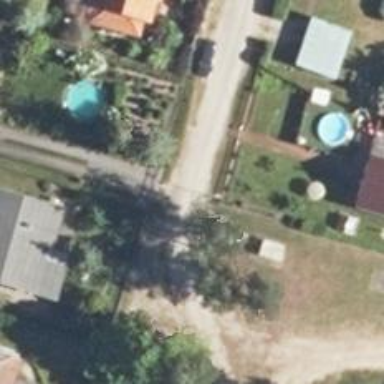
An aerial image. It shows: Residential road with gravel surface.